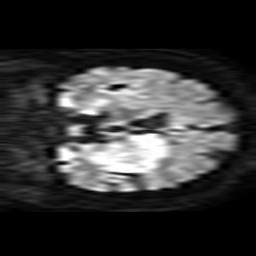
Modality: TRACE
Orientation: coronal
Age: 38
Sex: female
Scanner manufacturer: philips
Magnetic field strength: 3 T
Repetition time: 4.089 s
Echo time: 0.06069 s